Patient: sex M, age 32
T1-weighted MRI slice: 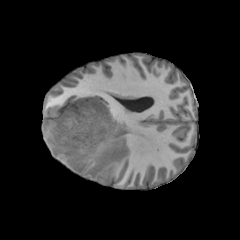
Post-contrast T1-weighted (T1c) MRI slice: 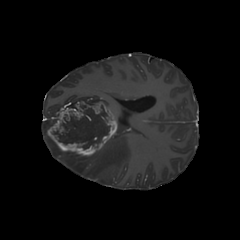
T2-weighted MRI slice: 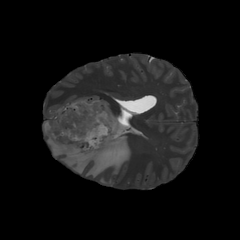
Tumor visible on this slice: yes
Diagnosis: Glioblastoma, IDH-wildtype
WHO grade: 4